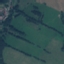
Label: Pasture